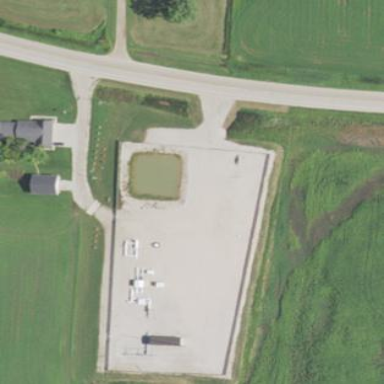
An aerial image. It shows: Gas substation is shown in the image.